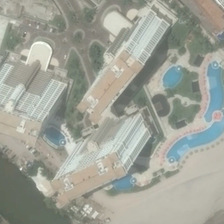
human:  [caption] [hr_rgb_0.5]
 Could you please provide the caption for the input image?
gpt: several buildings and several swimming pools are near a beach .

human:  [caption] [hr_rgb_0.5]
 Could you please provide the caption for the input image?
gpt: several buildings and several swimming pools are near a beach .

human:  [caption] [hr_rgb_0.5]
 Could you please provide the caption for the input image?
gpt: there are many houses with different styles in the resort .

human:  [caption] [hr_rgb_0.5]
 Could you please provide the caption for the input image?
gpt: there are many houses with different styles in the resort .

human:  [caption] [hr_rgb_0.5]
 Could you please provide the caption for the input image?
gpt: several buildings and several swimming pools are near a beach .